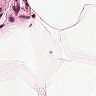
Metastatic tissue present: no